Question: I have a question about the 'QTreeWidgetItems'.
I try when I eg. Have 5 different branched childs and click on the bottom (or last) to get the object name of the 'topLevelItem'. I get it too, but the code for it becomes confusing.
So I would like to ask if there is a more moderate way to get the 'topLevelItem' than with this code:
'''
def treeItem(self):
return self.treeWidget.selectedItems()[0]
def writeJson(self, data, filename="langJson/jsonFile.json"):
with open(filename, "r+") as f:
filedata = json.load(f)
#if data not in filedata:
for x in range(2):
try:
if self.treeItem().parent().parent().text(0) == self.treeWidget.topLevelItem(x).text(0) or self.treeItem().parent().parent().parent().text(0) == self.treeWidget.topLevelItem(x).text(0):
filedata[self.treeWidget.topLevelItem(x).text(0)].append(data)
f.seek(0)
json.dump(filedata, f, sort_keys=True,indent=4)
except:
if self.treeItem().parent().text(0) == self.treeWidget.topLevelItem(x).text(0):
filedata[self.treeWidget.topLevelItem(x).text(0)].append(data)
f.seek(0)
json.dump(filedata, f, sort_keys=True, indent=4)
'''

I click on this picture, for example. to 'gg' and want to display'Python' without the repetitions of 'parent (). parent () ...'
Note: I created the program with the Qt designer, so I didn't post all of the code. But if necessary I edit something about it.
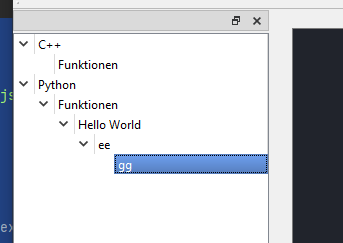
Answer: Tree structures require implementing recursive functions.
To get the top level item of a child, use a while loop to get the parent until a valid parent is found:
'''
def topLevelParent(self, item):
while item.parent():
item = item.parent()
return item
'''
Then you just call 'topLevelParent' with whatever item you get and the top level will always be returned, even if the given item a top level one.